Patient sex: M
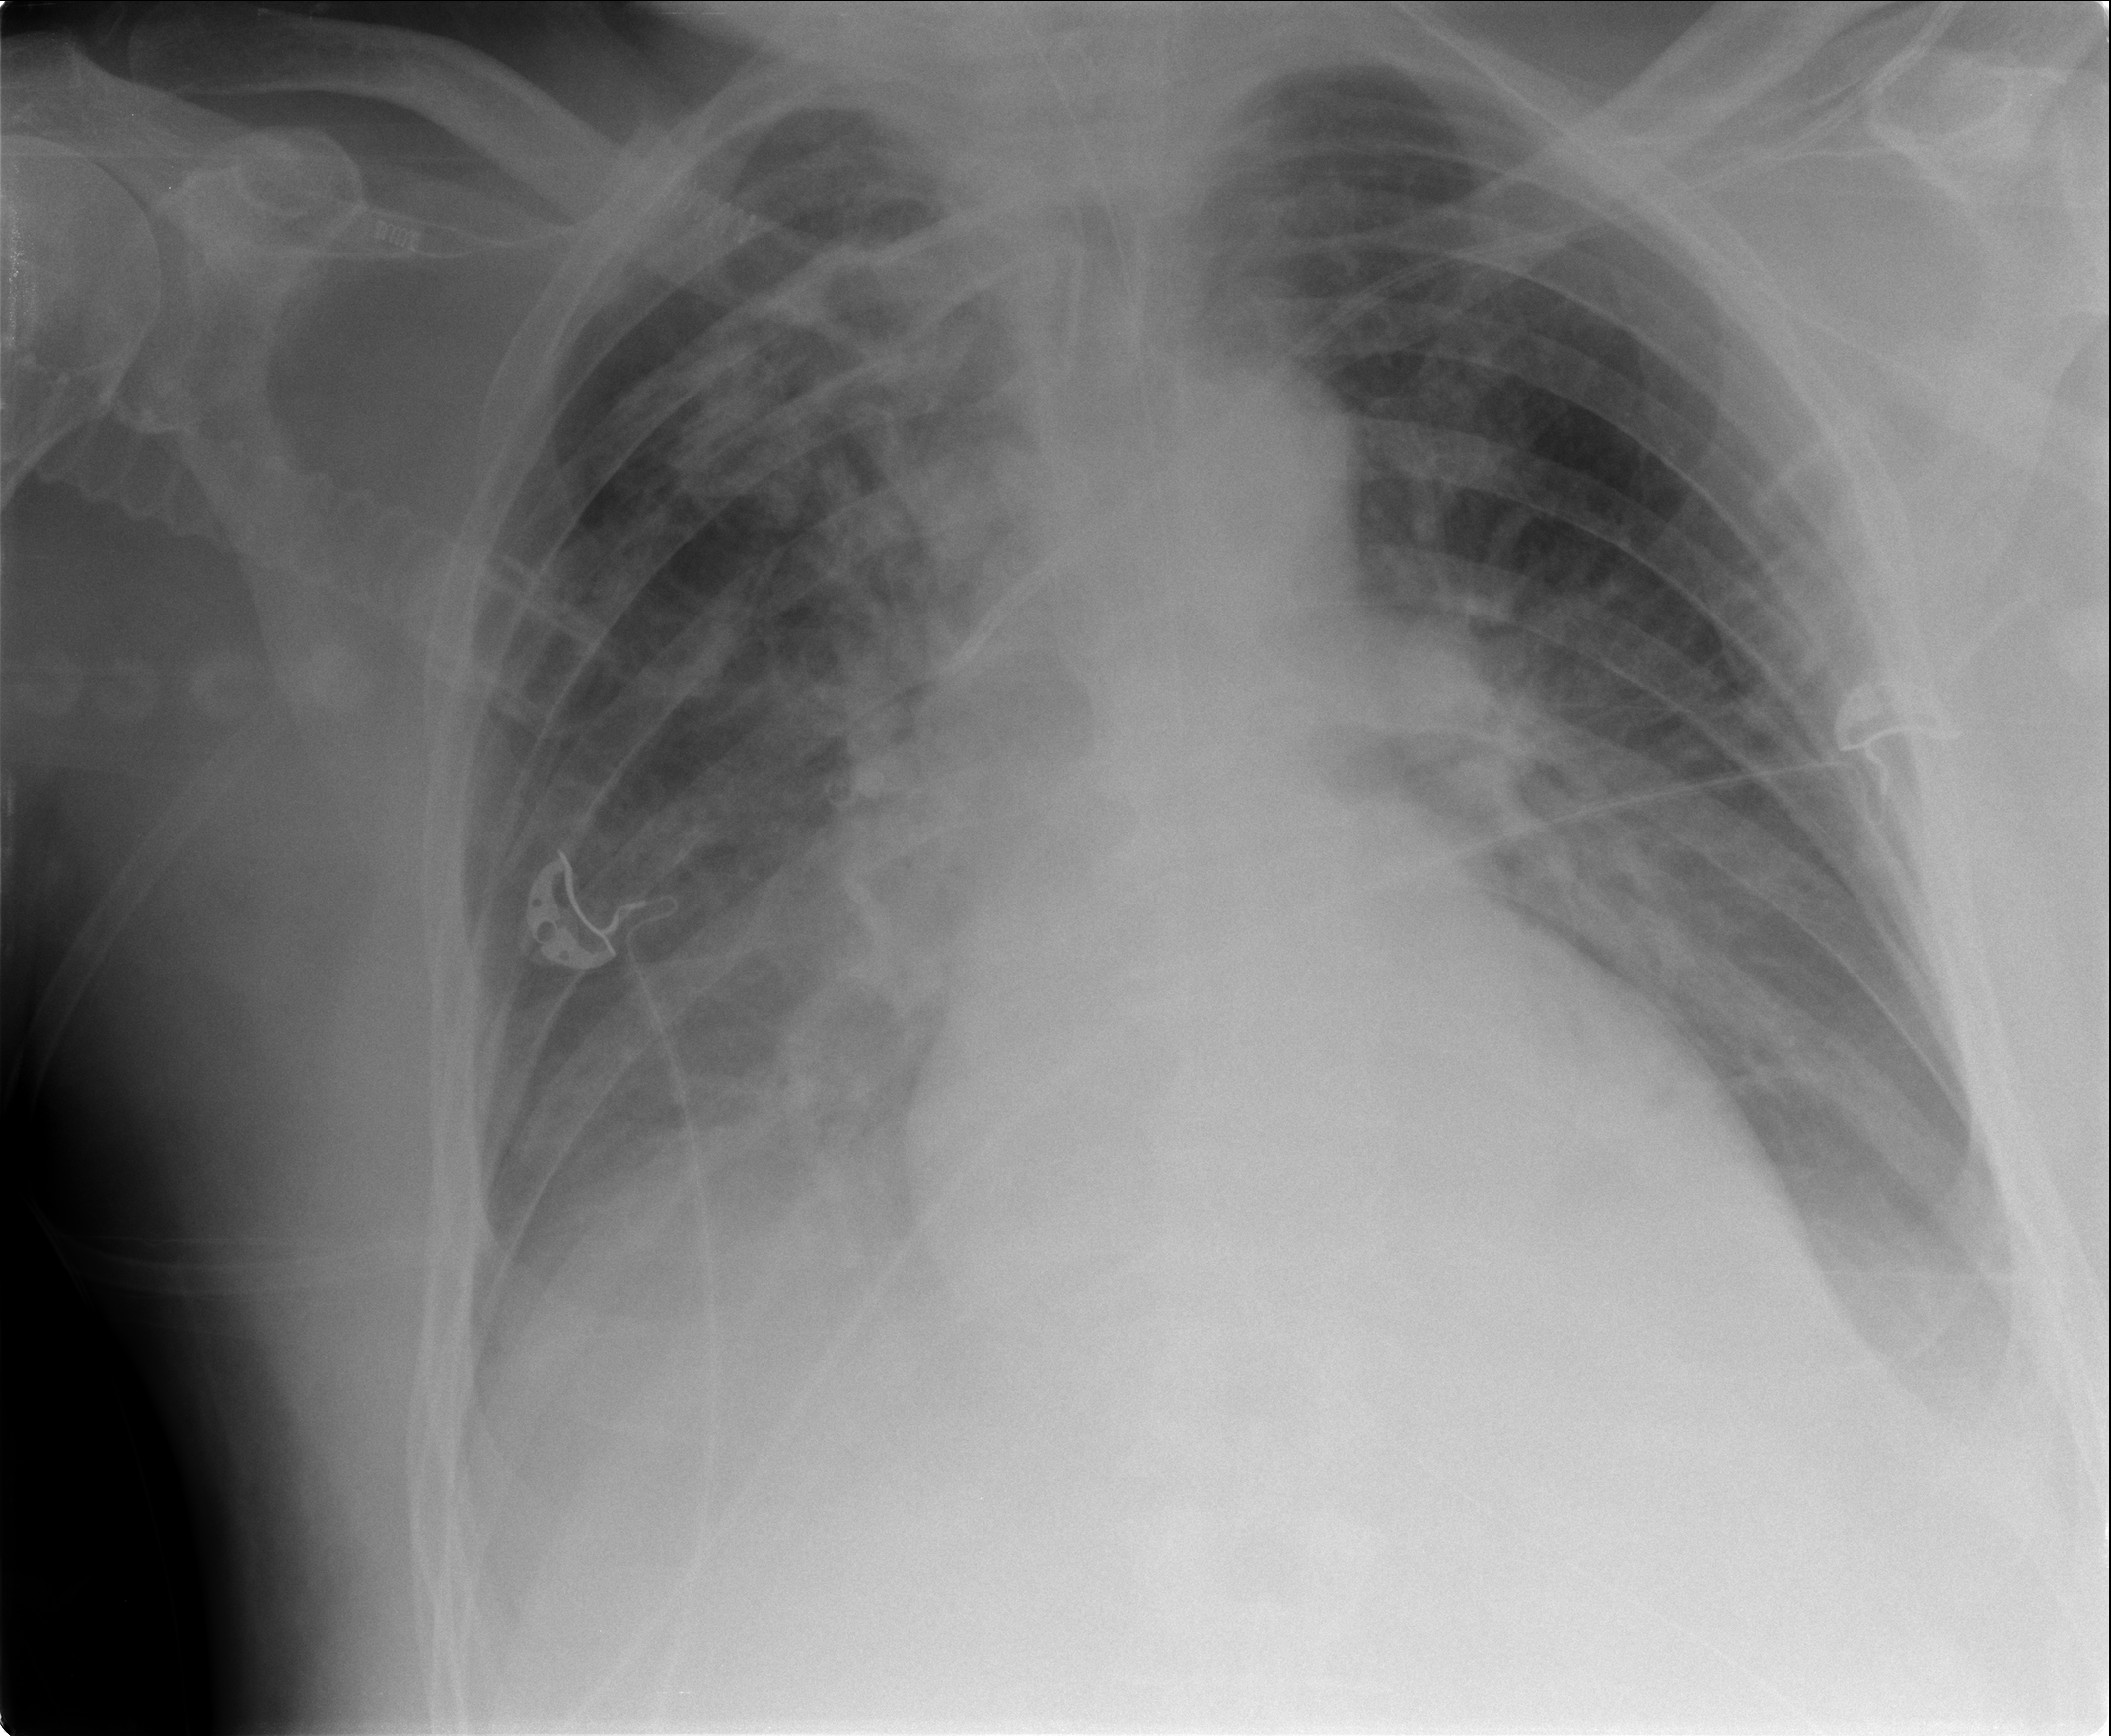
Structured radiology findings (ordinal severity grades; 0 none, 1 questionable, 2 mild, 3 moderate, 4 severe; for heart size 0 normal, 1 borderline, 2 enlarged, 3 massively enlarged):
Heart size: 0
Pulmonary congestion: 2
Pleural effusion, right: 2
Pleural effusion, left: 2
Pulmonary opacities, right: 3
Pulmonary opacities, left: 0
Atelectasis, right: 2
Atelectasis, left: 2